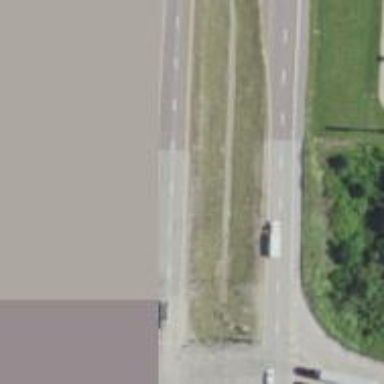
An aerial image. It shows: Trunk highway with expressway features.